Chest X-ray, PA view. Patient: 31 years old, sex F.
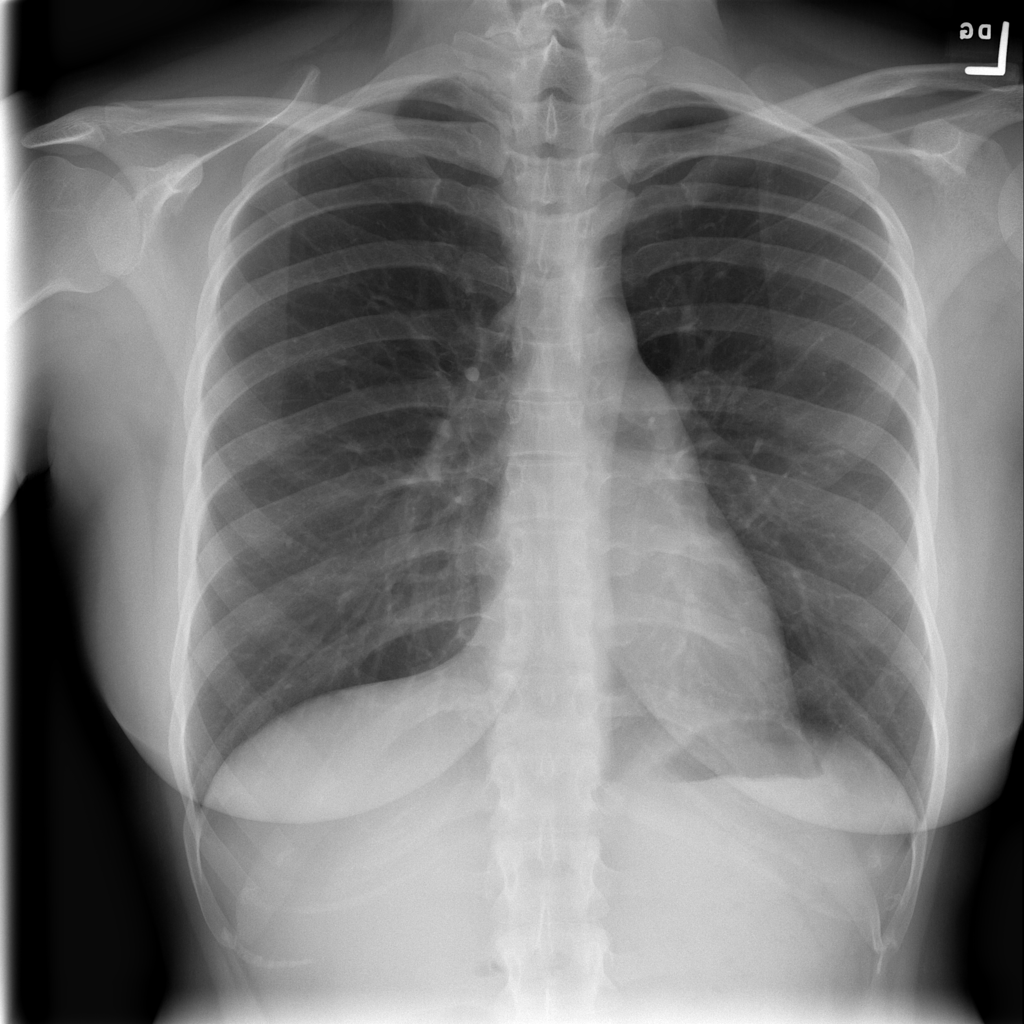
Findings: No Finding